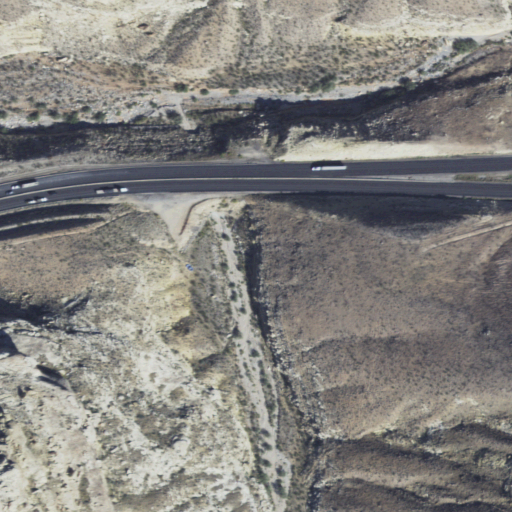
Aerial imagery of valley in Arizona named Purgatory Canyon containing shrub, grassland, medium intensity development, and high intensity development